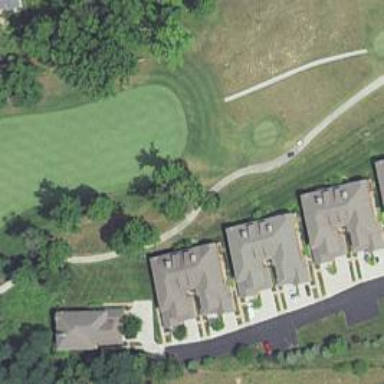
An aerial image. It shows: Path for both road and golf.